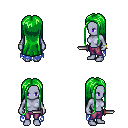
a pixel art fantasy rpg character, female body template, dark elf, purple skin, blue tattered cape, magenta pants, green extra-long hairstyle, bracelets, dagger, four views (front, back, left, right), 2x2 character sprite sheet, small pixel art, hard edges, no anti-aliasing